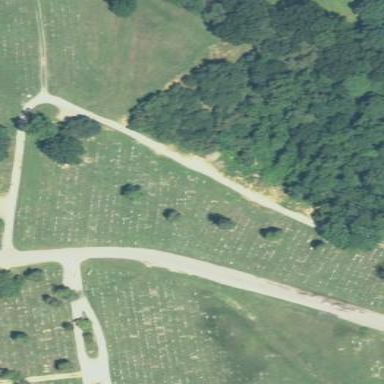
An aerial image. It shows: Cemetery with graves.